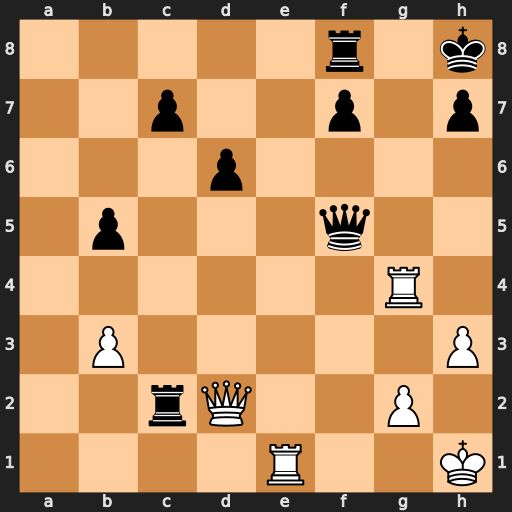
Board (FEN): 5r1k/2p2p1p/3p4/1p3q2/6R1/1P5P/2rQ2P1/4R2K
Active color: w
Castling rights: -
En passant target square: -
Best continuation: Qh6 Qxg4 hxg4